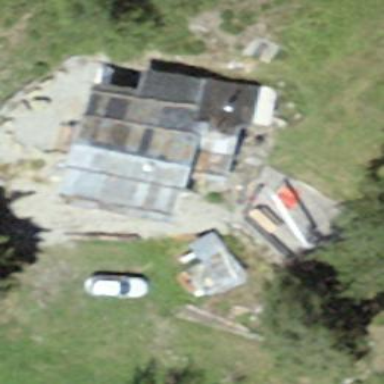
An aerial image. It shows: Detached building.